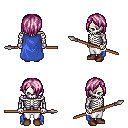
a pixel art fantasy rpg character, male body template, skeleton, blue cape, white pants, pink bangs hairstyle, brown shoes, spear, four views (front, back, left, right), 2x2 character sprite sheet, small pixel art, hard edges, no anti-aliasing